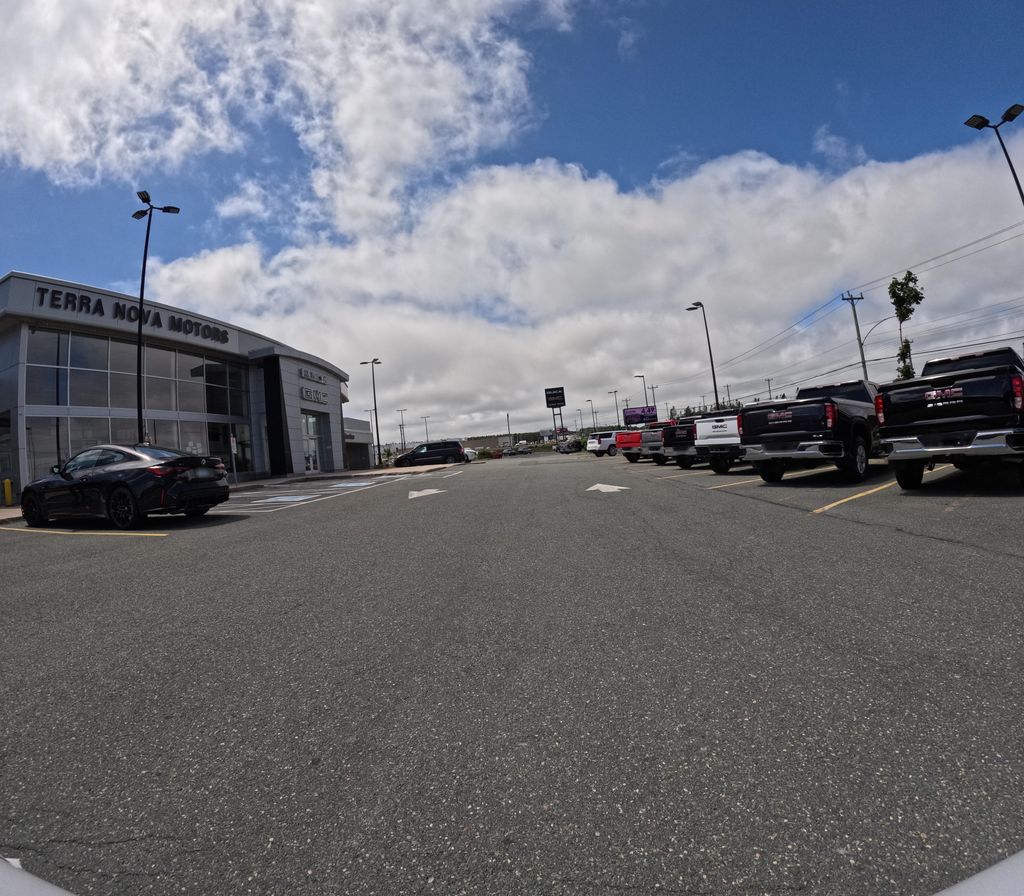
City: st_johns